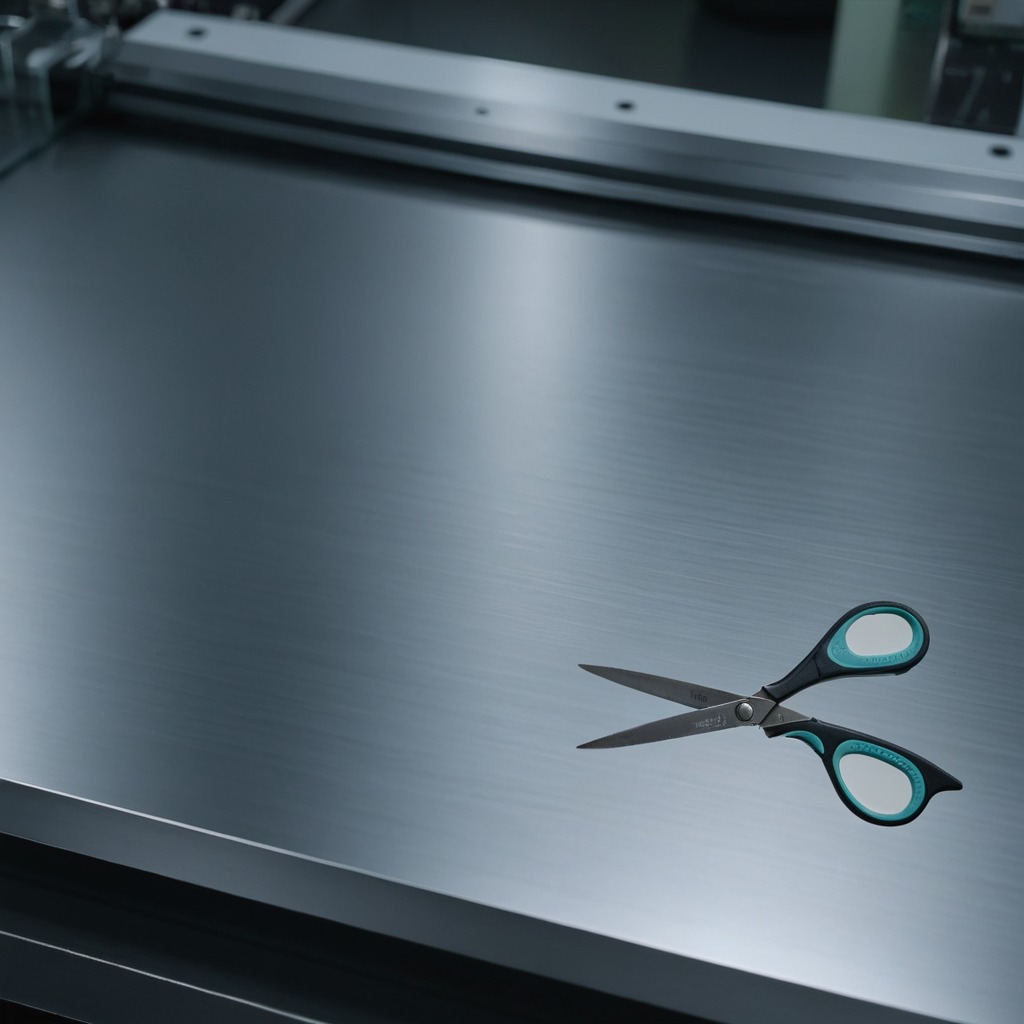
A scissor lies on the metal table in the machine shop under fluorescent lights.